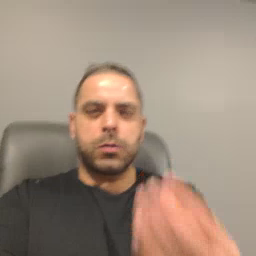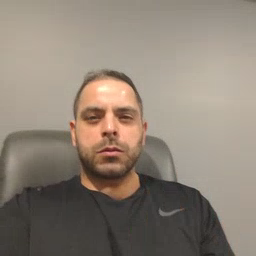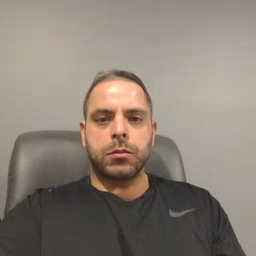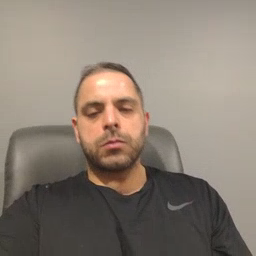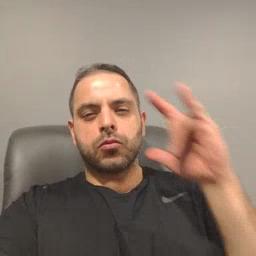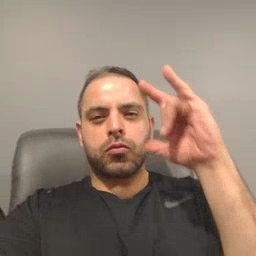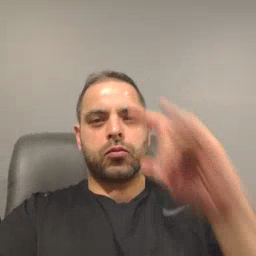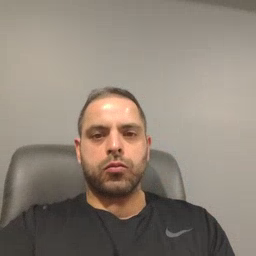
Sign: airplane